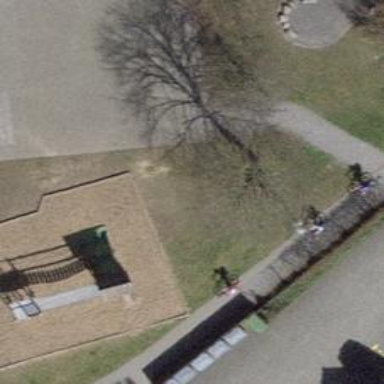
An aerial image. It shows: Bicycle parking area.